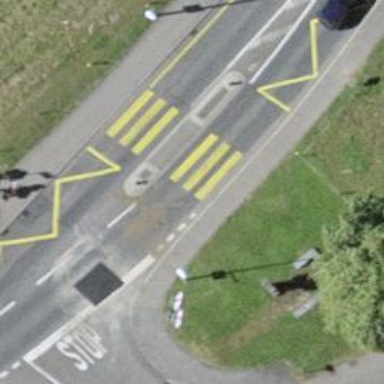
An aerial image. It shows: Kerb barrier.